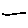
Label: line